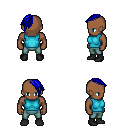
a pixel art fantasy rpg character, male body template, human, dark skin, teal sleeveless shirt, teal pants, blue long mohawk hairstyle, black shoes, four views (front, back, left, right), 2x2 character sprite sheet, small pixel art, hard edges, no anti-aliasing